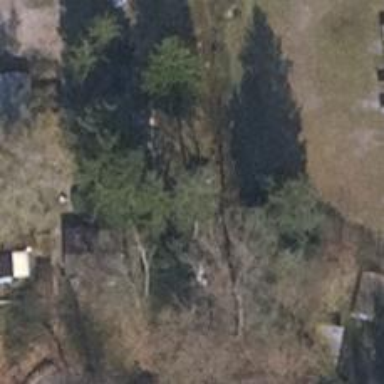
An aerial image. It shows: Single tag "natural: tree."